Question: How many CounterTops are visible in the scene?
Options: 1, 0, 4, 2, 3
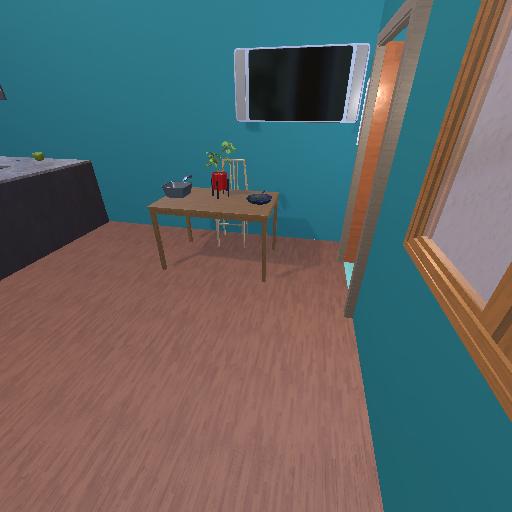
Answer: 1